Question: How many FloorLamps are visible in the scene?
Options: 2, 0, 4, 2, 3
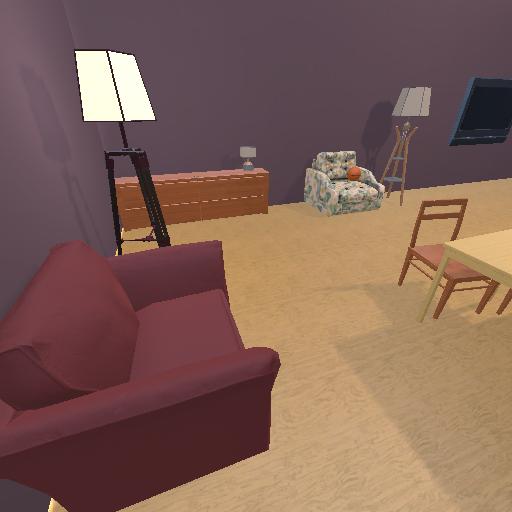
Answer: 2